Question: I am getting this error when trying to initialize a horizontal scroll view class:
'''
java.lang.NoClassDefFoundError: Could not initialize class android.view.GestureDetector
private synchronized void initView() {
mLeftViewIndex = -1;
mRightViewIndex = 0;
mDisplayOffset = 0;
mCurrentX = 0;
mNextX = 0;
mMaxX = Integer.MAX_VALUE;
mScroller = new Scroller(getContext());
mGesture = new GestureDetector(getContext(), mOnGesture);
}
'''
the error is being traced back to this line:
'''
mGesture = new GestureDetector(getContext(), mOnGesture);
'''
mGesture is a private GestureDetector:
'''
private GestureDetector mGesture;
'''

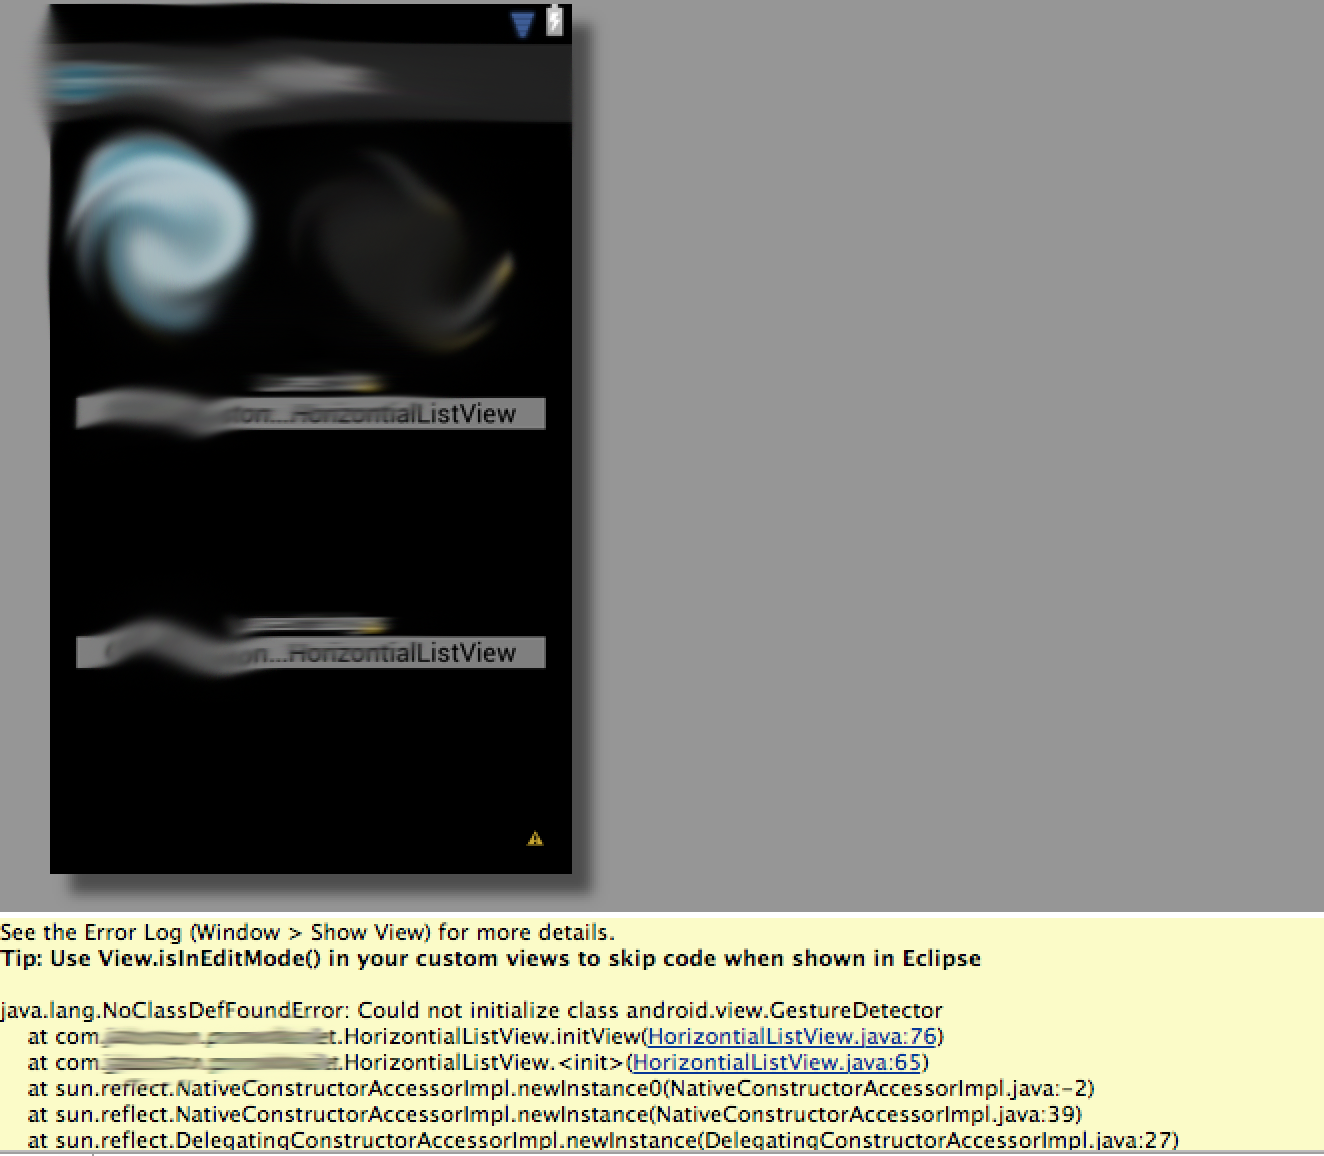
Answer: You don't need it when in edit mode anyway, so do as the tip says:
'''
private synchronized void initView() {
mLeftViewIndex = -1;
mRightViewIndex = 0;
mDisplayOffset = 0;
mCurrentX = 0;
mNextX = 0;
mMaxX = Integer.MAX_VALUE;
if (!this.isInEditMode()) {
mScroller = new Scroller(getContext());
mGesture = new GestureDetector(getContext(), mOnGesture);
}
}
'''
And then check for mGesture and mCcroller being null in the code before using.